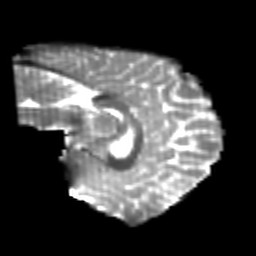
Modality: T2w
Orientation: sagittal
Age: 20
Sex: male
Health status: healthy
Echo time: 0.074 s